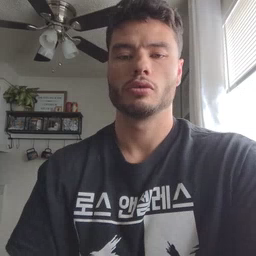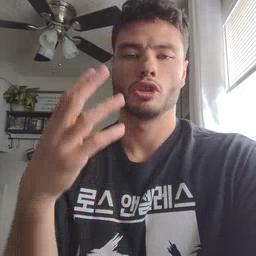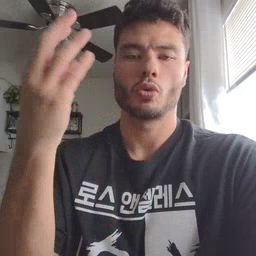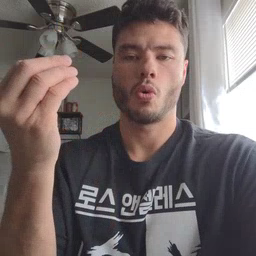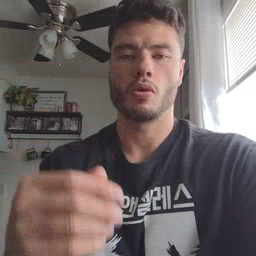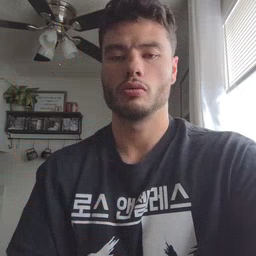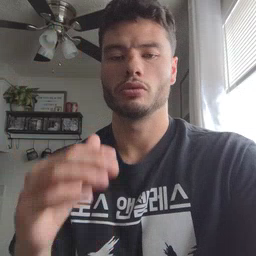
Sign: go